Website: home-depot
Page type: customer-info-address
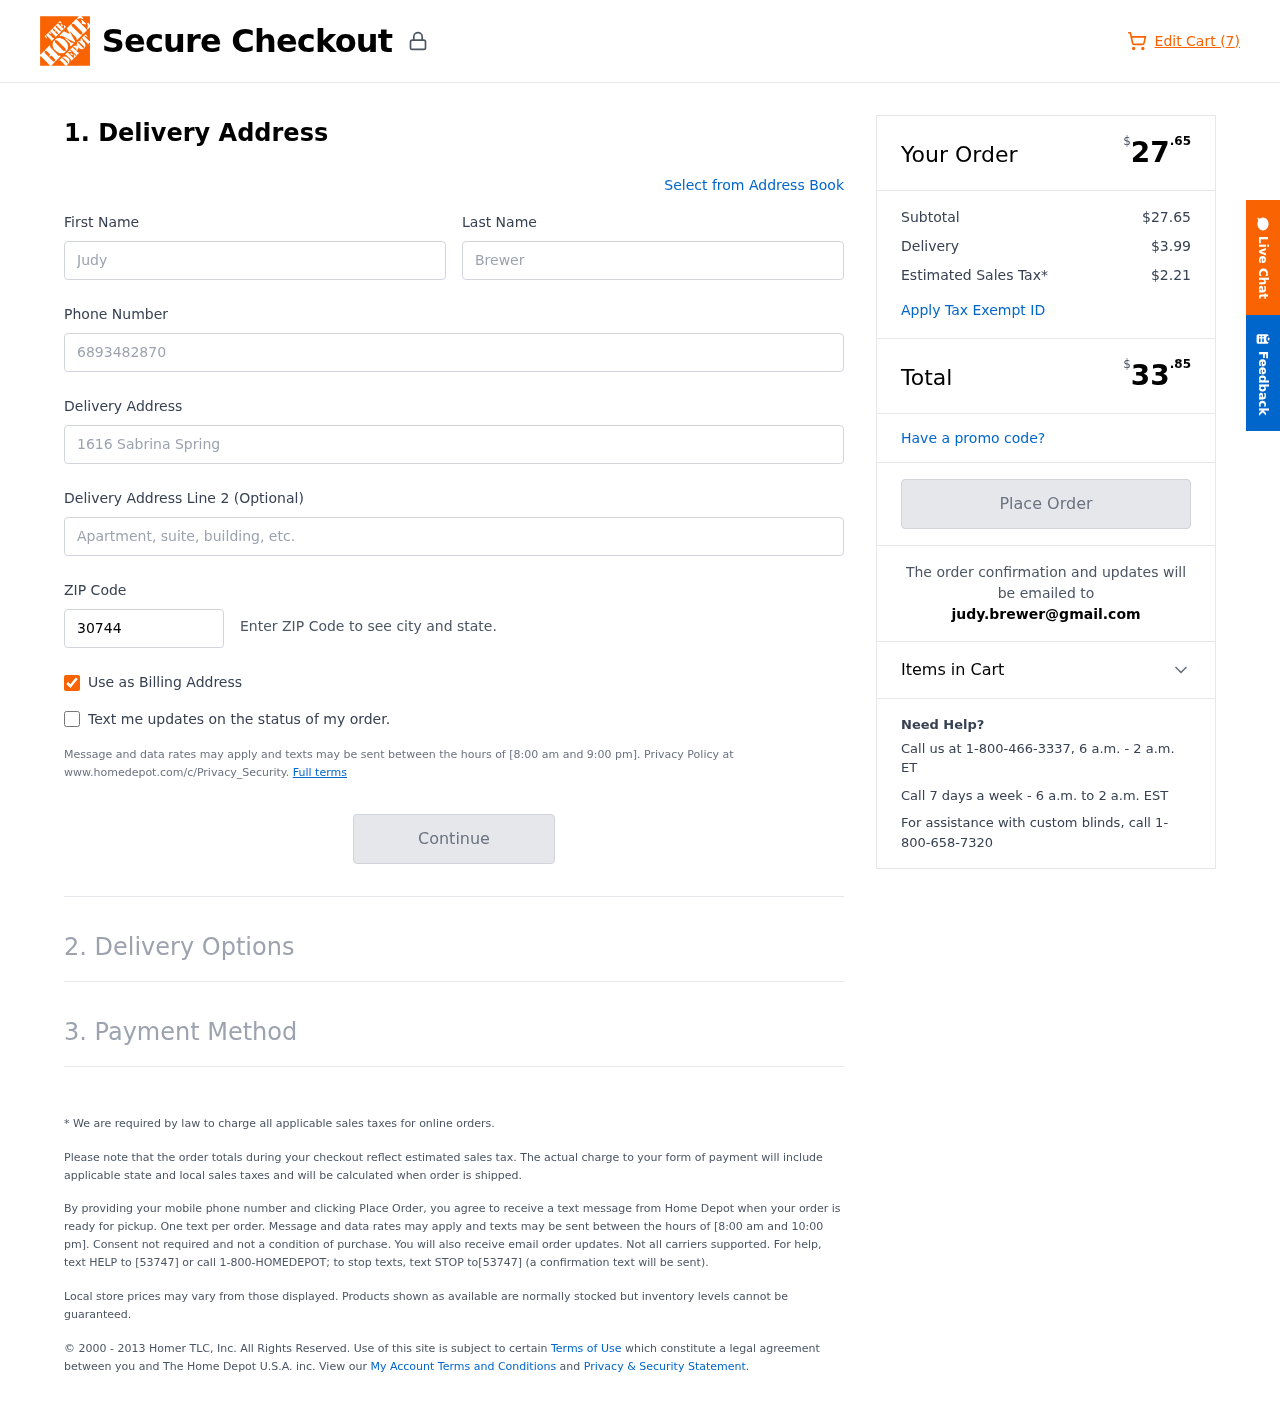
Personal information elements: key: PII_EMAIL
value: judy.brewer@gmail.com
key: PII_FIRSTNAME
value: Judy
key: PII_LASTNAME
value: Brewer
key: PII_PHONE
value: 6893482870
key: PII_POSTCODE
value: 30744
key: PII_STREET
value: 1616 Sabrina Spring
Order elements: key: ORDER_NUM_ITEMS
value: Edit Cart (7)
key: ORDER_SUBTOTAL_HEADER
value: $27.65
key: ORDER_SUBTOTAL
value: $27.65
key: ORDER_SHIPPING_COST
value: $3.99
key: ORDER_TAX
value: $2.21
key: ORDER_TOTAL2
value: $33.85